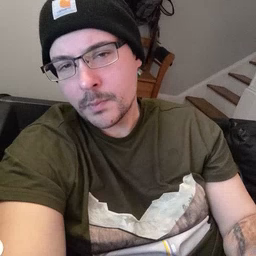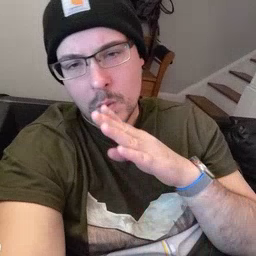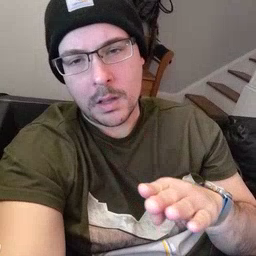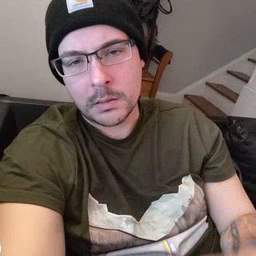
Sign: quiet